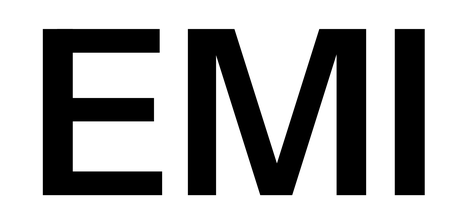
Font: InstrumentSans_SemiBold